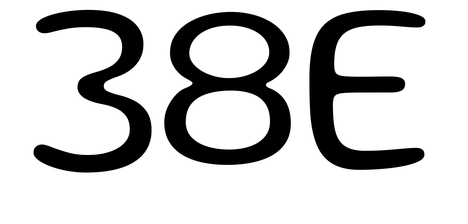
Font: Gluten_Light